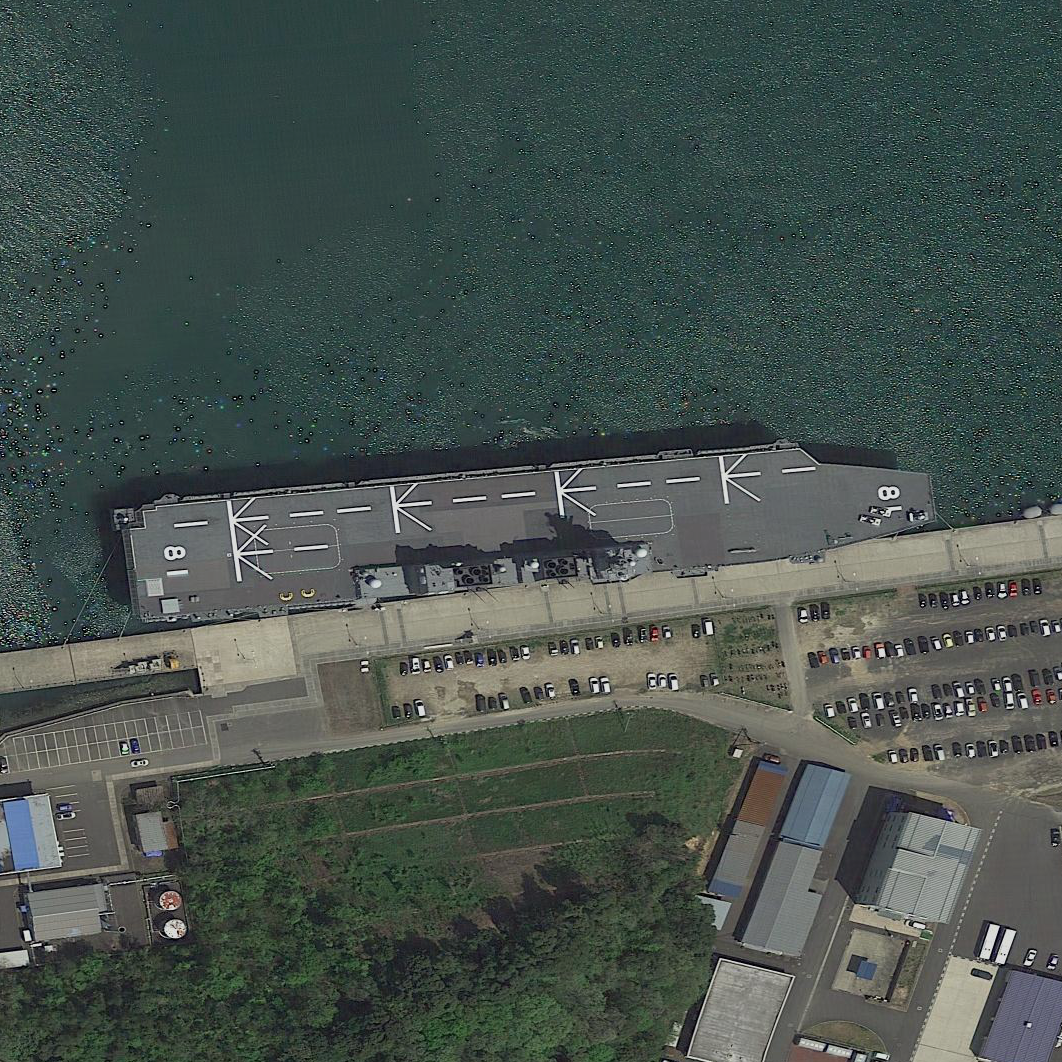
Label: assault